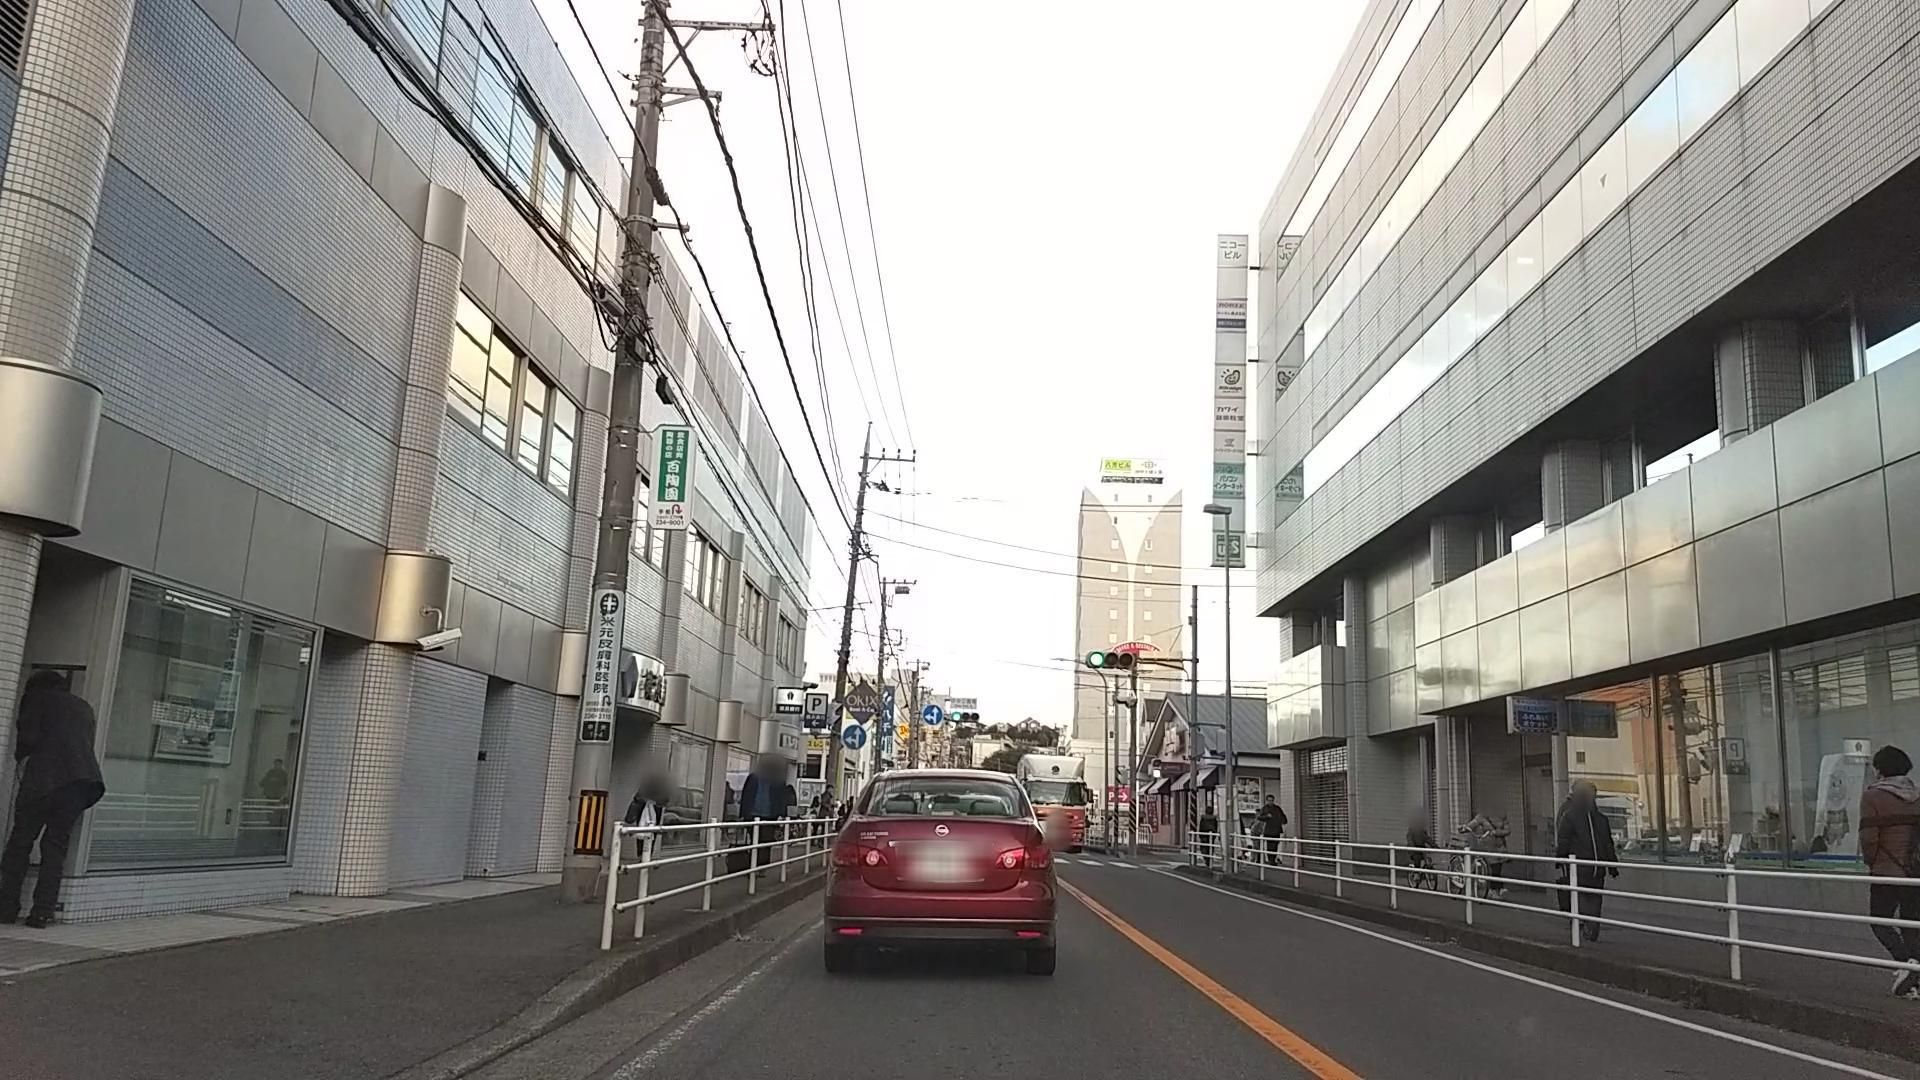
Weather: clear
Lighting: day
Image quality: good
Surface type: driving surface
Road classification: primary
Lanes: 2
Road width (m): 3
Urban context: urban centre
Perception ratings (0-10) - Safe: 3.58, Lively: 5.35, Beautiful: 1.19, Boring: 1.45, Depressing: 5.2, Wealthy: 5.88